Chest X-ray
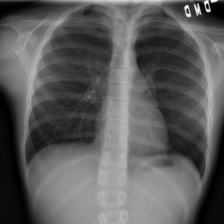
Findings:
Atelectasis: negative
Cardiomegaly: negative
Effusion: negative
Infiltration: negative
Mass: negative
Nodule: negative
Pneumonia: negative
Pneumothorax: negative
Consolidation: negative
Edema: negative
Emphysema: negative
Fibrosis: negative
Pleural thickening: negative
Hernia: negative